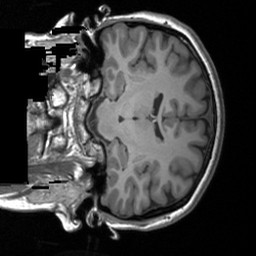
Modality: T1w
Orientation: coronal
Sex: female
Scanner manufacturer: siemens
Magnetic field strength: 3 T
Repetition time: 1.9 s
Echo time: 0.00226 s